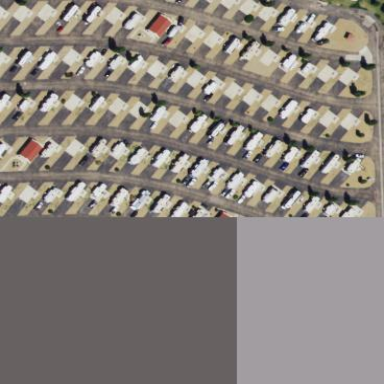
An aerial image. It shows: Residential area designed as trailer park.